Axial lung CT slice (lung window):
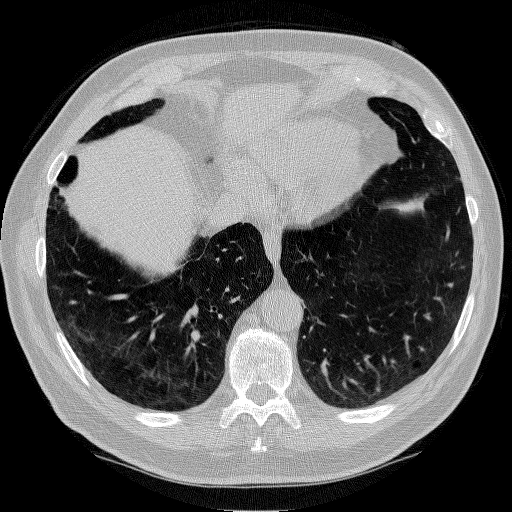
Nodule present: no